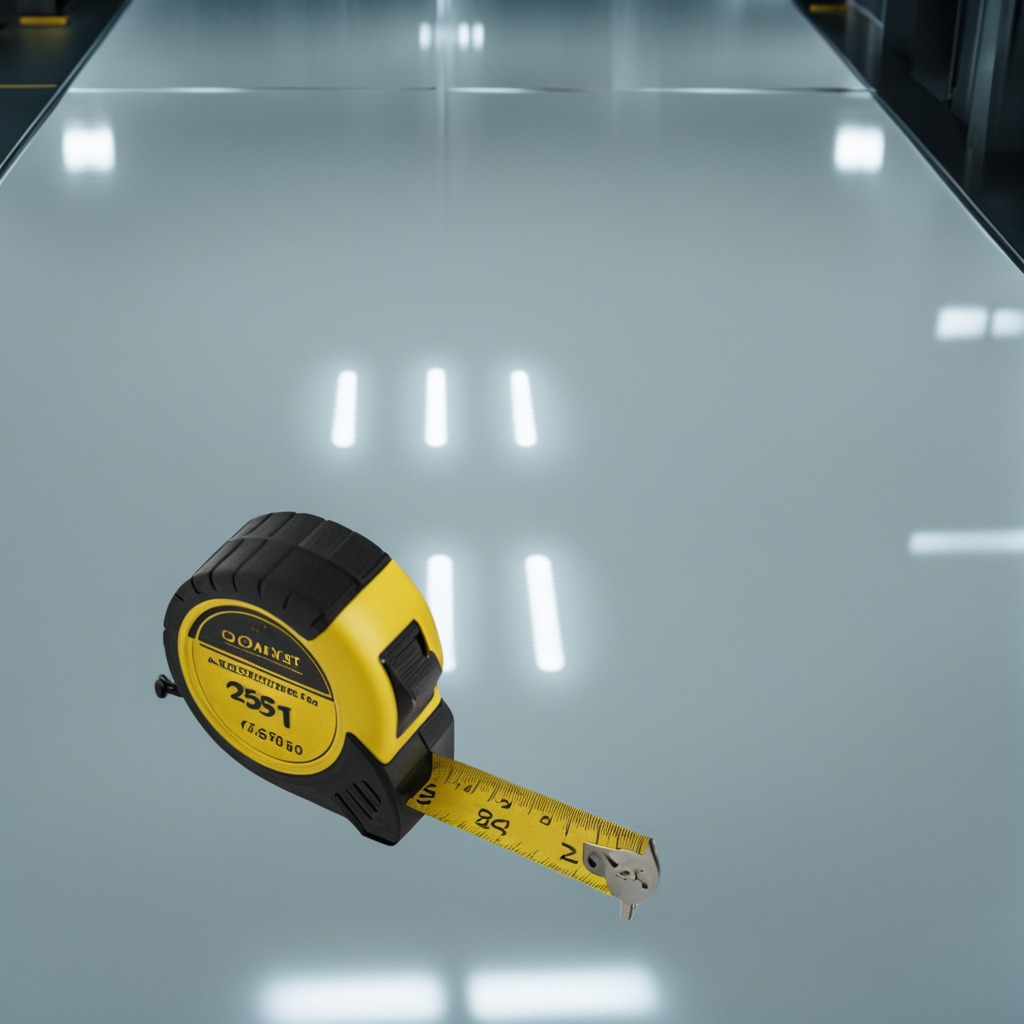
A measuring tape is lying on the table.